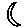
Label: moon